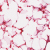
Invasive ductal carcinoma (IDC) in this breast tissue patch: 0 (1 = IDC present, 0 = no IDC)